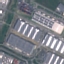
Land use / land cover: Industrial